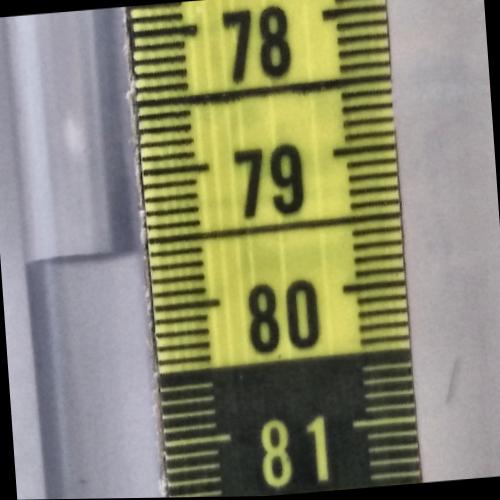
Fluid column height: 79.6 cm